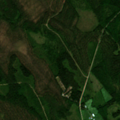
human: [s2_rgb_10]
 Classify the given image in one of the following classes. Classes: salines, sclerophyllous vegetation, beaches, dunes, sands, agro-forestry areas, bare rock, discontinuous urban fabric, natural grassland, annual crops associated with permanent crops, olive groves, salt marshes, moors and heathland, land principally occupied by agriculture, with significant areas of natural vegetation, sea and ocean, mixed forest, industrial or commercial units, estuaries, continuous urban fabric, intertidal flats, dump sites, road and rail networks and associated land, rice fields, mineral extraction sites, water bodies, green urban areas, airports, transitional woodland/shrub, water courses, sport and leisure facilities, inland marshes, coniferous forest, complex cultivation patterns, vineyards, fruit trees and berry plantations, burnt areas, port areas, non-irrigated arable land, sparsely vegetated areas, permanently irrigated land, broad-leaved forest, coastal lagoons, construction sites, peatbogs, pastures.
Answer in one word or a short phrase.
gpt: mixed forest